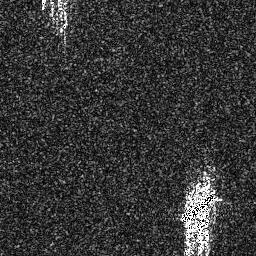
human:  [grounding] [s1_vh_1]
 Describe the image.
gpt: In the satellite image, there is  <ref>1 medium ship </ref> <box>[[68, 73, 85, 88, 0]]</box> located at bottom right.